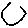
Label: hexagon